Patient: sex M, age 30
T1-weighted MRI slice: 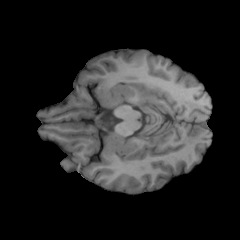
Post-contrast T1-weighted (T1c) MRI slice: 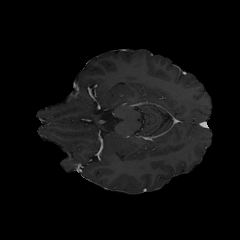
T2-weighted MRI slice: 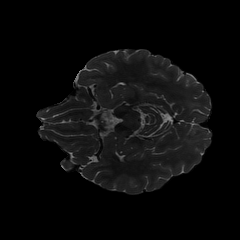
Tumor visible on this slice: no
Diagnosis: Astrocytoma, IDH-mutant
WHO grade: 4